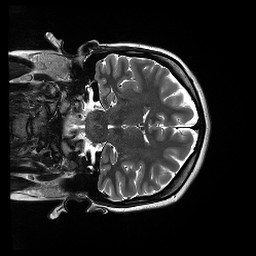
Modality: T2w
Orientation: coronal
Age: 18
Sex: female